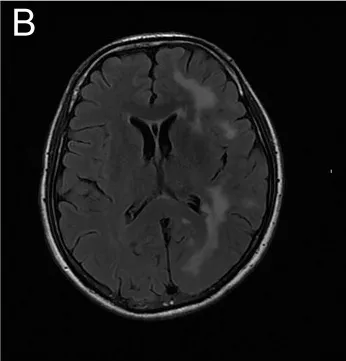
Magnetic resonance images. (A-C) T2-weighted fluid-attenuated inversion recovery images of the brain depicting diffuse hyperintensity signals in the left cerebrum.
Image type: radiology (mri)